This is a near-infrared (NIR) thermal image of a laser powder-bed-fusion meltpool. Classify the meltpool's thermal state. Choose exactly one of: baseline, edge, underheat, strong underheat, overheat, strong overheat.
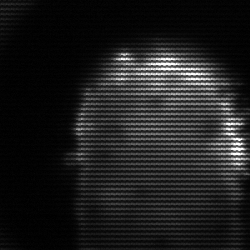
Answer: baseline